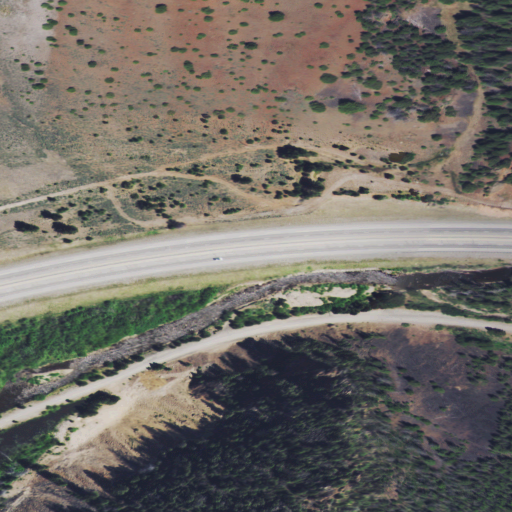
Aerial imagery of valley in Montana named Retort Gulch containing evergreen forest, grassland, shrub, low intensity development, woody wetlands, and medium intensity development